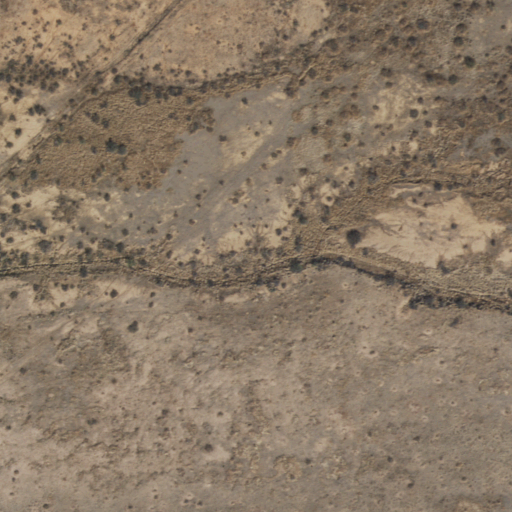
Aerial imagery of valley in Arizona named Ideal Draw containing shrub and grassland